Question: I am trying to get an output from SSIS log, into an SQL Server table which will show me the row numbers that have been commited.
Example in picture which I got from this query
'''
SELECT id,
message
FROM sysssislog
WHERE SOURCE = 'client import package'
AND message LIKE '%rows%'
'''

It seems the output isn't far off, but I can't really check as it's all 'OLE DB destination' where the hell do I change this setting?
My output would idealy read something like:
Component "Data Transfer Quotations wrote 7752 rows"
Data Transfer being the name of one of my tasks...
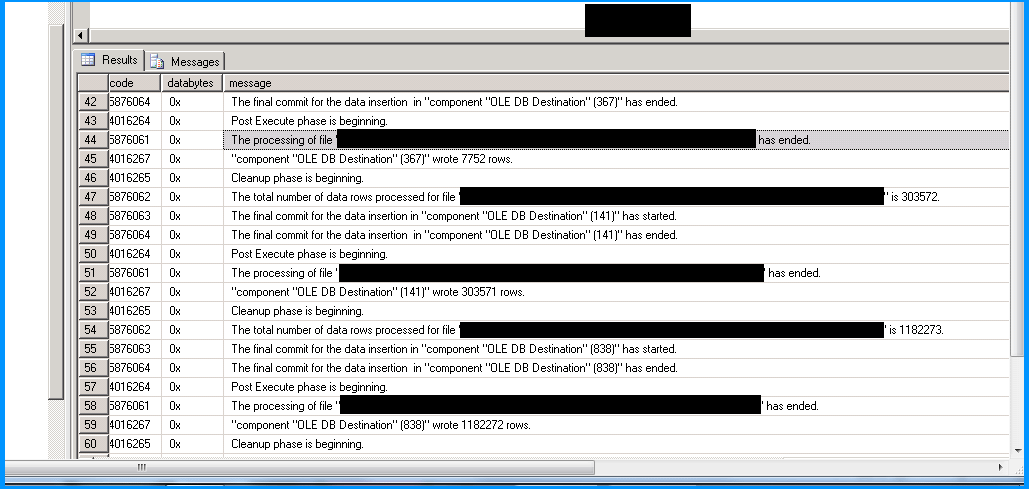
Answer: You need to change the name of the 'OLE DB Destination' within each 'Data Flow Task'.
Here is a very simple package that imports text file into SQL Server table. The flat file looks as shown below.

The data flow task within the SSIS package is configured as shown below. It reads the file and passes the file output to two different OLE DB Destinations. NOTE: You can notice that each OLE DB Destination is given an appropriate names like 'All records' and 'Only 123'. This is what shows up in the log table 'sysssislog'. Logging is enabled on the SSIS package.

When I run the following query in my logging database, I will notice the component name and the number of records inserted by each OLE DB Destination component.
'''
select id
, message
from sysssislog
where source = 'so_14560087'
and message like '%rows%'
'''
I believe that this is what you are looking for. I assume that in your case you have multiple data flow tasks and 'OLE DB Destination' within each data flow task is left with the default name OLE DB Destination. That is the reason you see the same name in the log tables. You can simply click on the 'OLE DB Destination' component within each data flow task and provide an appropriate name for your to check the status.